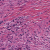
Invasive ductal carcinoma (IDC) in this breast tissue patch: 1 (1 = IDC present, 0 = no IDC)